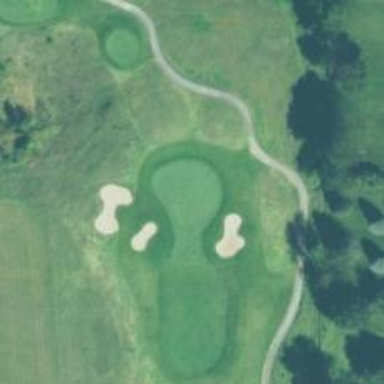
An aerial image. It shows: View of golf hole.